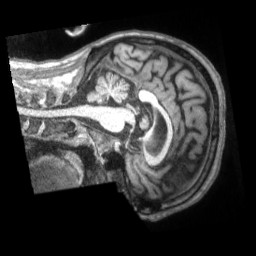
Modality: T1w
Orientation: sagittal
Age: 34
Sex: male